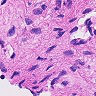
Metastatic tissue present: no